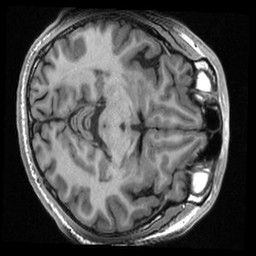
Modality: T1w
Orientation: axial
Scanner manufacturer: ge
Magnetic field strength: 3 T
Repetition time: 0.00764 s
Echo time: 0.002928 s